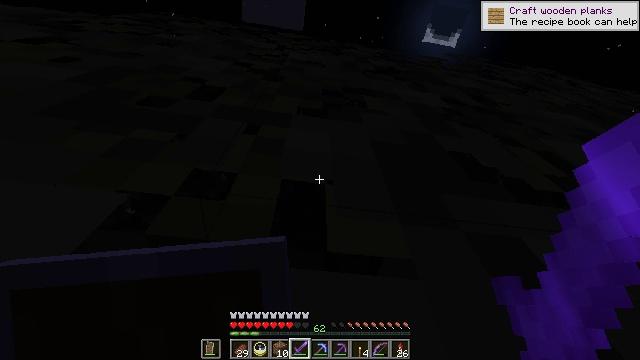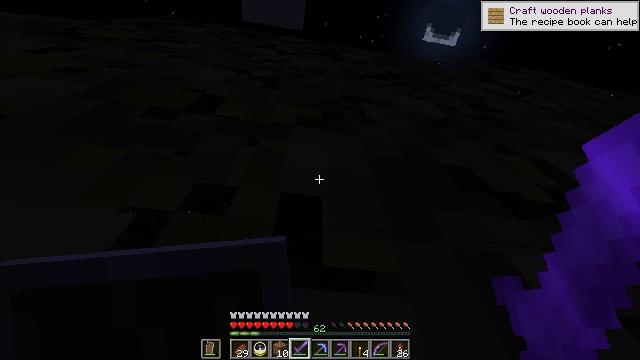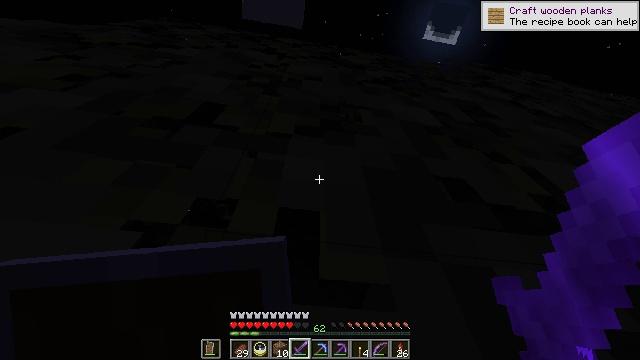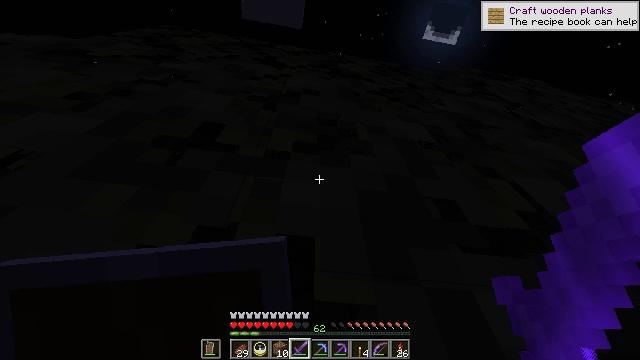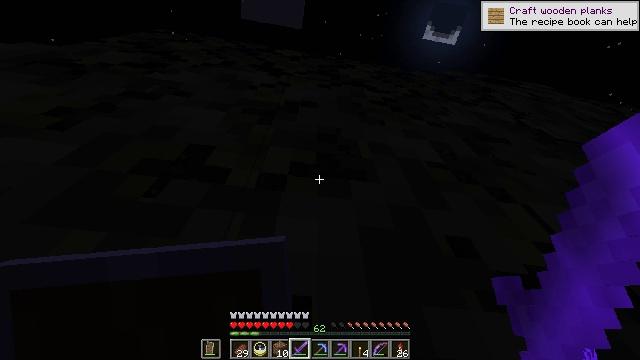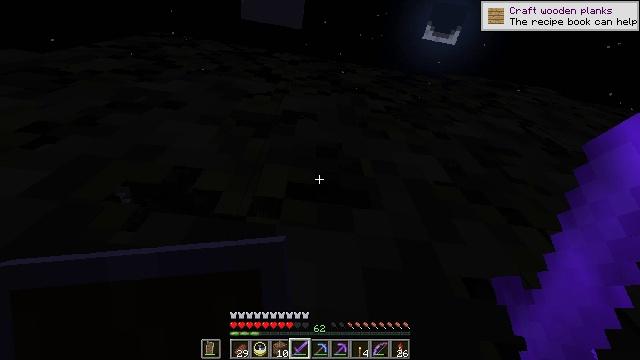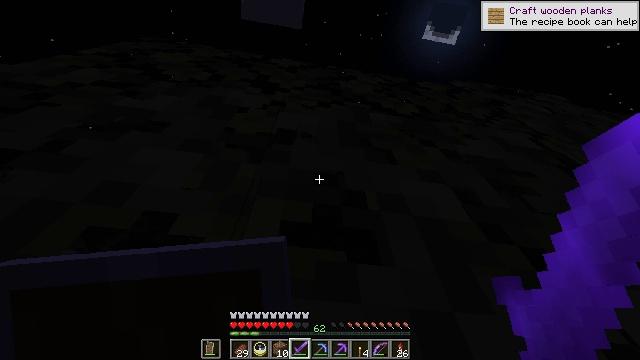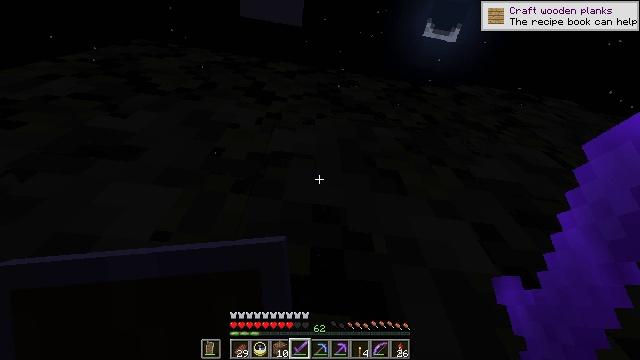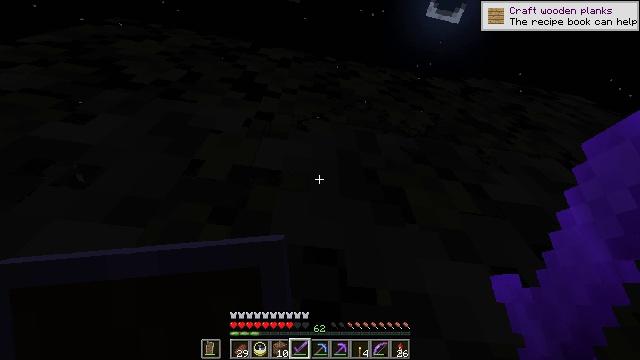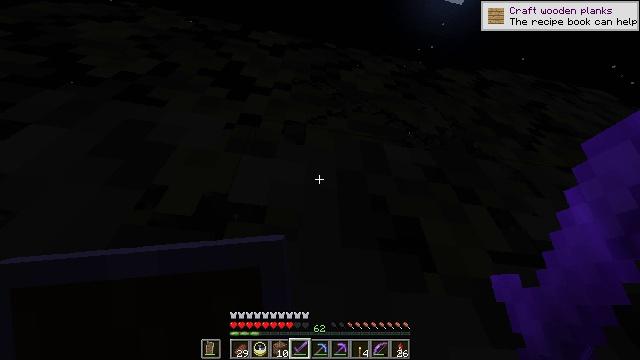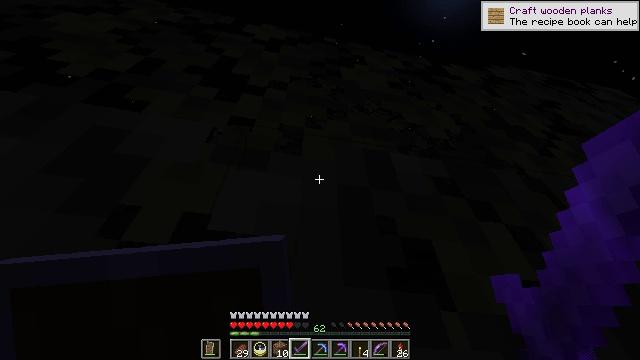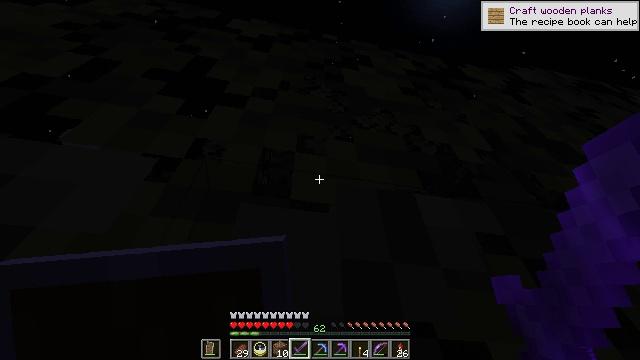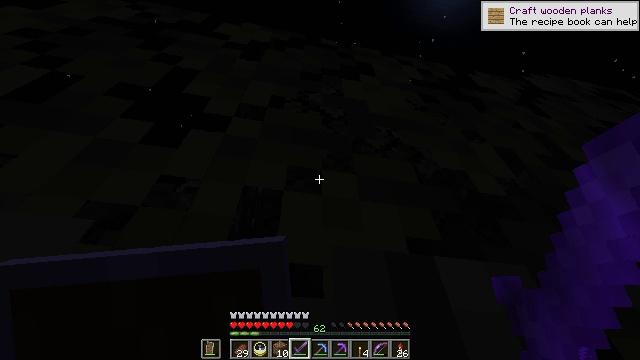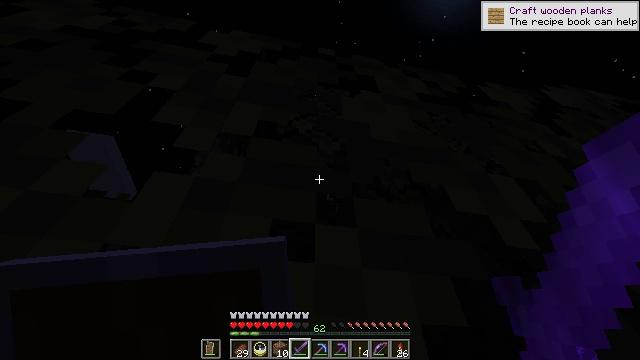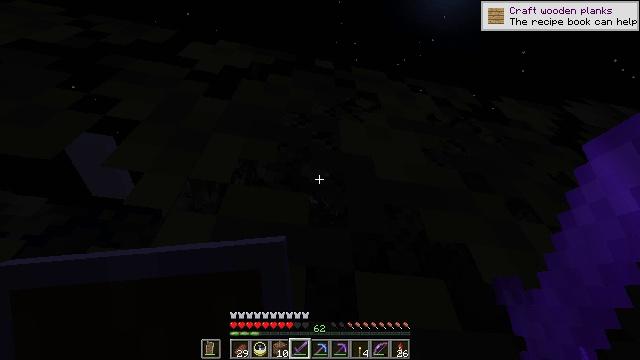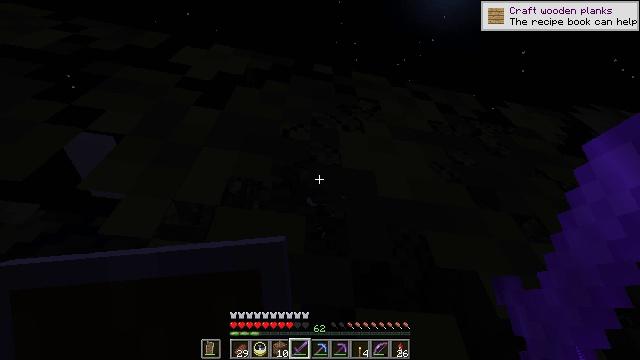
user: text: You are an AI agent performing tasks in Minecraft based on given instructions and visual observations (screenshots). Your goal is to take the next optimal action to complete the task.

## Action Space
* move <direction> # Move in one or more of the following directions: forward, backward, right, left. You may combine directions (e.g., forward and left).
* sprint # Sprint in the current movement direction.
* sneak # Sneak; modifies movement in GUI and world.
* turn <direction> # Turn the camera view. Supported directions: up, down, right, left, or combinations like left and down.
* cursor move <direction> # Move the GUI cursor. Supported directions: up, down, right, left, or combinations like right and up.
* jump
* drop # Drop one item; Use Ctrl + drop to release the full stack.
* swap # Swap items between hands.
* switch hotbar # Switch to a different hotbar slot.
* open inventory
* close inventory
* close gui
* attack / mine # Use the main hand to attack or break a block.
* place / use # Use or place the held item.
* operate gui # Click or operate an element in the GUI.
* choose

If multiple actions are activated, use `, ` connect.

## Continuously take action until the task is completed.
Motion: motion action
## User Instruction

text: Combat the slime.
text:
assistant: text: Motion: jump
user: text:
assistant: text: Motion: jump
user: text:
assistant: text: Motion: jump
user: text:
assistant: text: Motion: jump
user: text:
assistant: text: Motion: jump
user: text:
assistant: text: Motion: jump
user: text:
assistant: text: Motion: jump
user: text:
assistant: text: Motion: move forward, turn right and down, jump
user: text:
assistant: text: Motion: move forward, turn down, jump
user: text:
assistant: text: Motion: move forward, turn down, jump
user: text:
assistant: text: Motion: move forward, jump
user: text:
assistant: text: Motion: jump
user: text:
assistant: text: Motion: jump
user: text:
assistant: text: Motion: jump
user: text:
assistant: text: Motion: jump
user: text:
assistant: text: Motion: jump
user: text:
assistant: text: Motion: jump
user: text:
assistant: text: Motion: jump
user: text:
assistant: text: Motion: jump
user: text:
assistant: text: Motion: jump
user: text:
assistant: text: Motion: jump
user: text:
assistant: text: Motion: turn down, jump
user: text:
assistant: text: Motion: turn down, jump
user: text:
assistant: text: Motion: turn down, jump
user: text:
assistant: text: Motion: turn down, jump
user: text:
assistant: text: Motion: turn down, jump
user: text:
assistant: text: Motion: turn down, jump
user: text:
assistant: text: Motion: move forward, turn down, jump
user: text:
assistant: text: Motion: move forward, turn down, jump
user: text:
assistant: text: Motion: move forward, turn right and down, jump